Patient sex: M
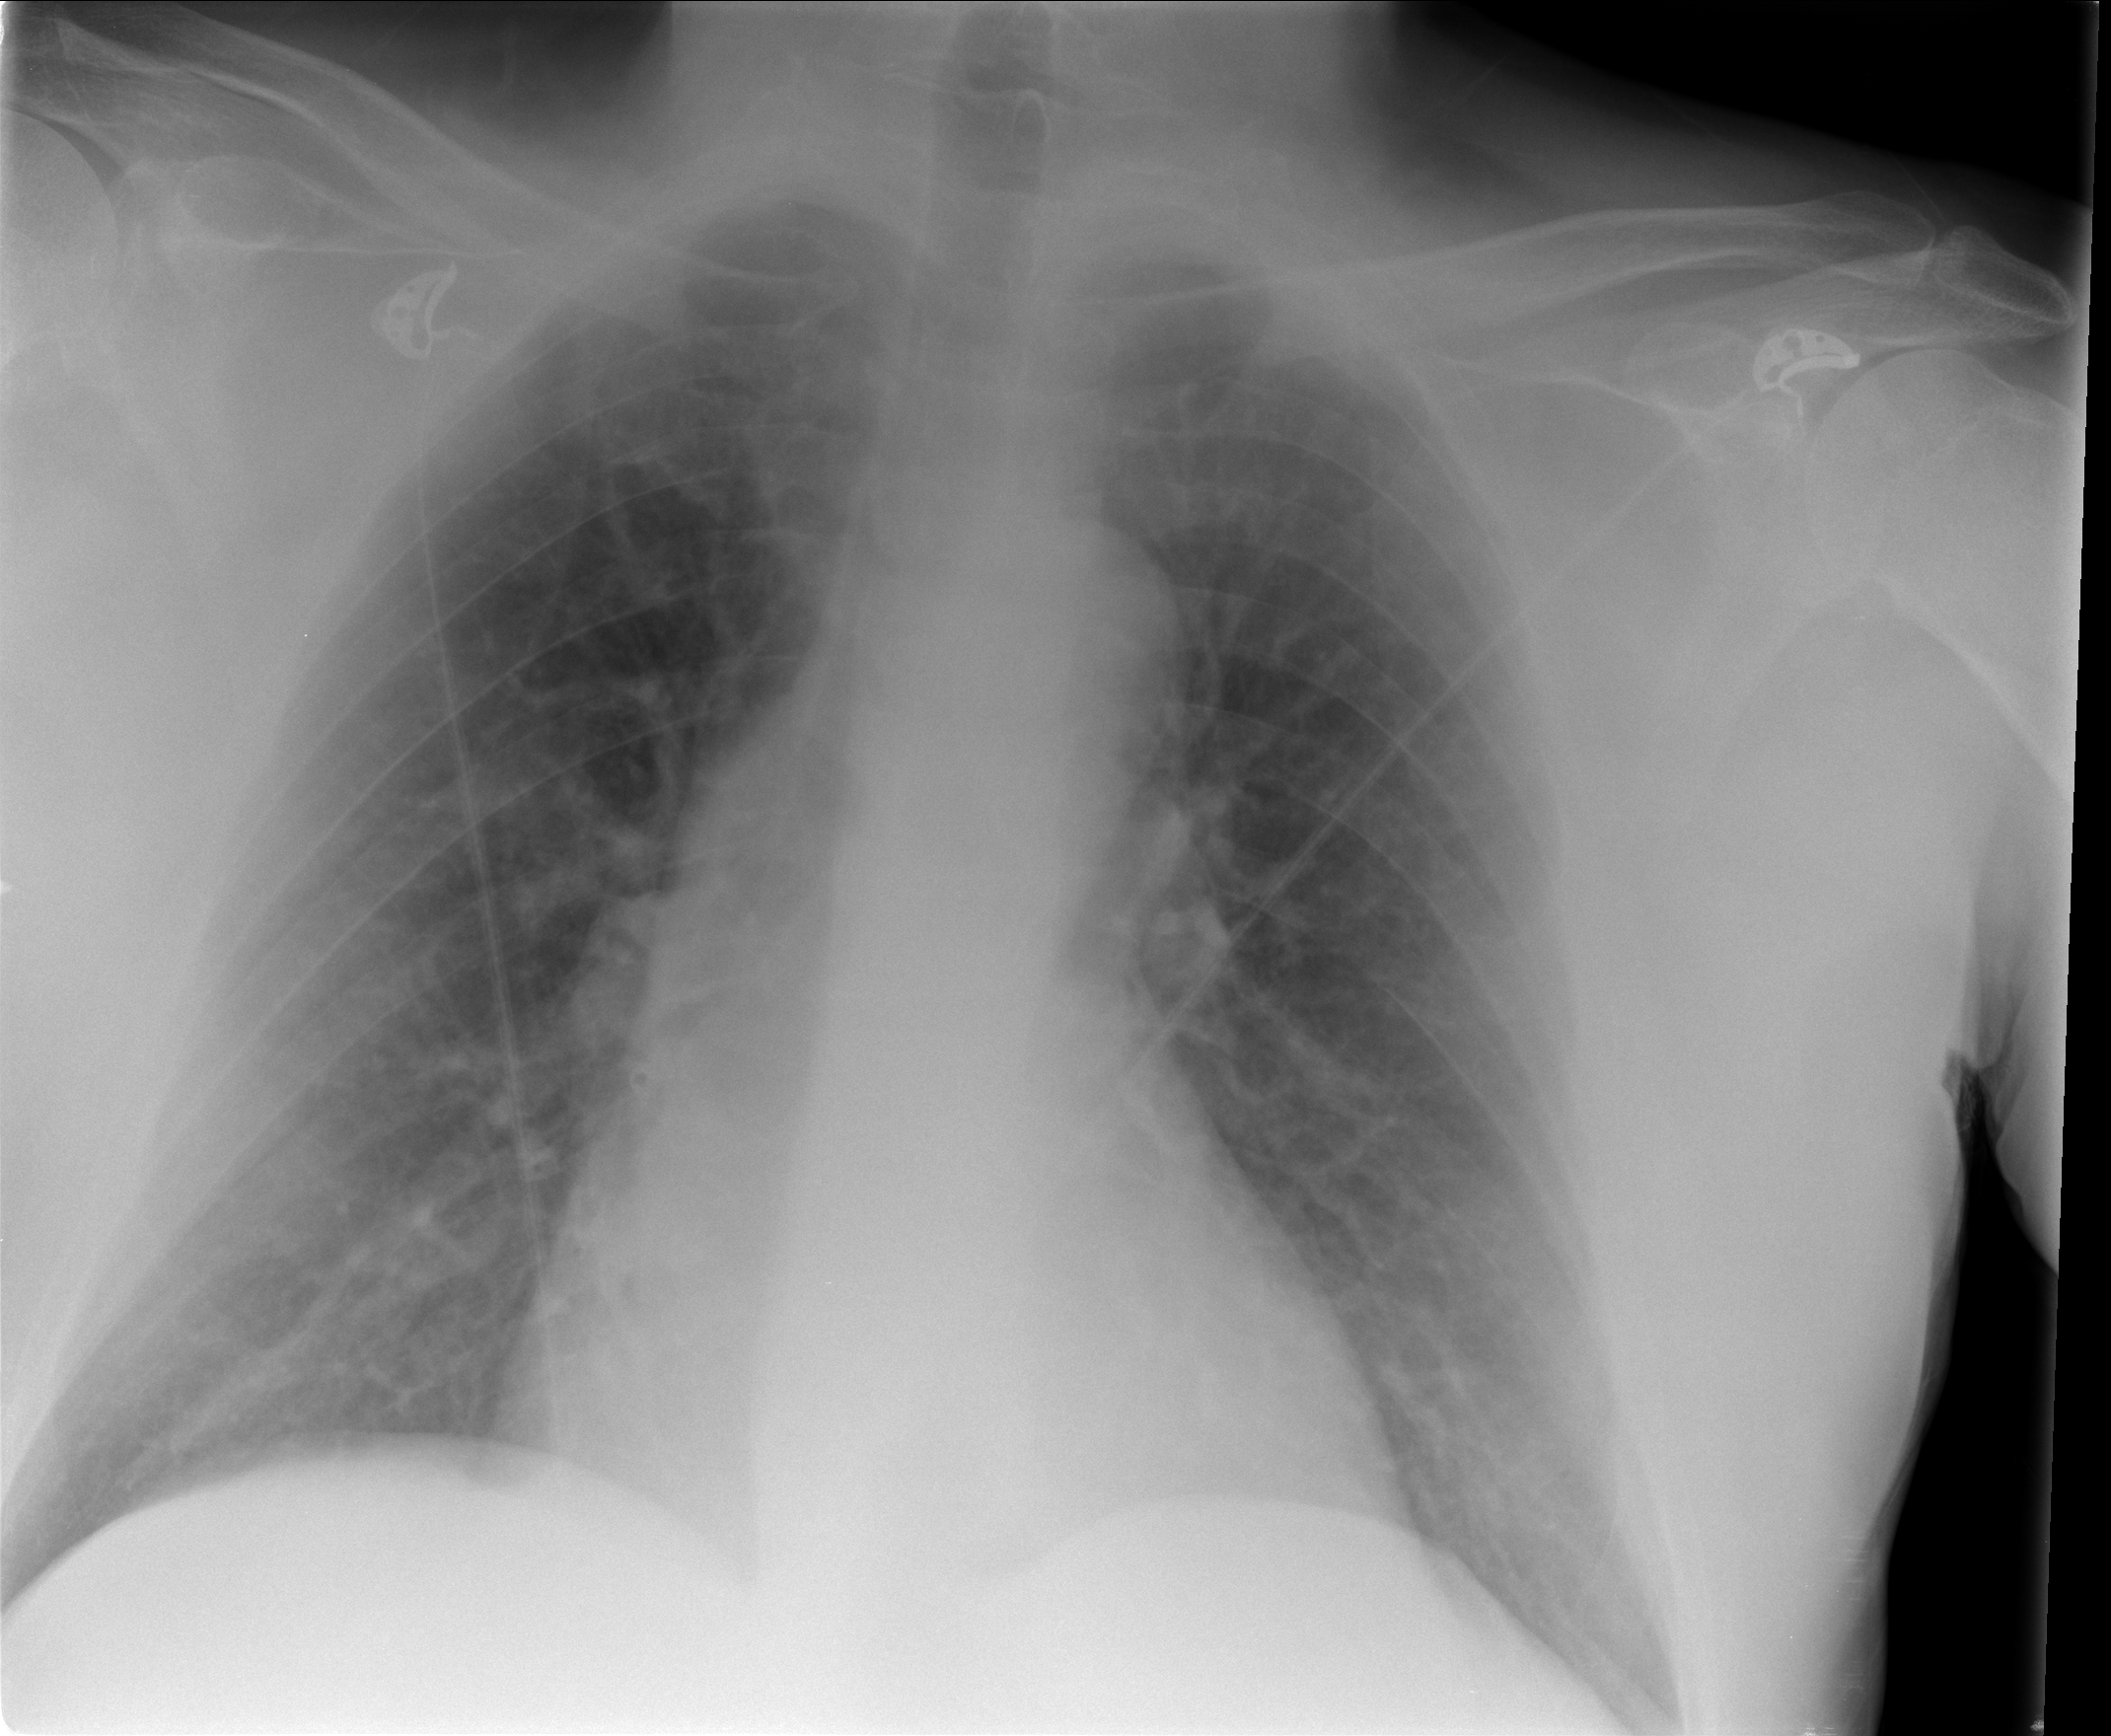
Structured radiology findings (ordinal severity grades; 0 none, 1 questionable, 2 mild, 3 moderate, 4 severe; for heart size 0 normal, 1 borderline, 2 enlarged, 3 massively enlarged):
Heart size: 0
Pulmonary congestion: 1
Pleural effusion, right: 0
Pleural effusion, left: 0
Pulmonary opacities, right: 0
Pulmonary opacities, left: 0
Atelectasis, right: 0
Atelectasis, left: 0